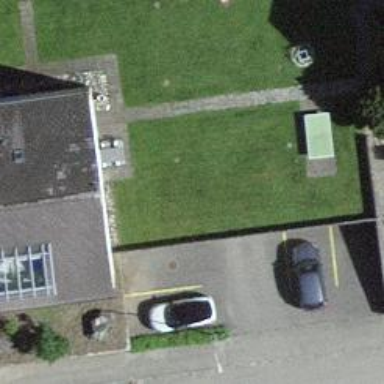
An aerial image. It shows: Parking entrance.